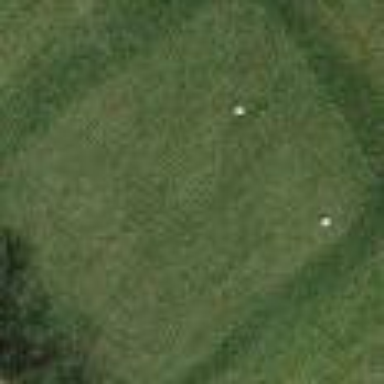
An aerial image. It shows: Grass area designated as golf tee.